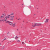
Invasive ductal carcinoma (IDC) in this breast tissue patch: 0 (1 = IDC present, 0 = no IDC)